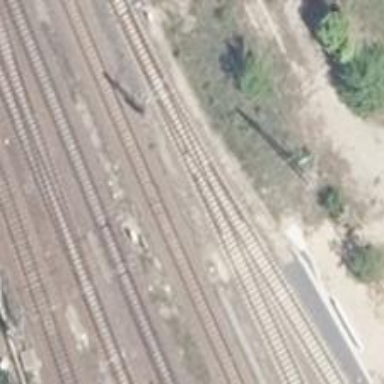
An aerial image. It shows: Railway switch.